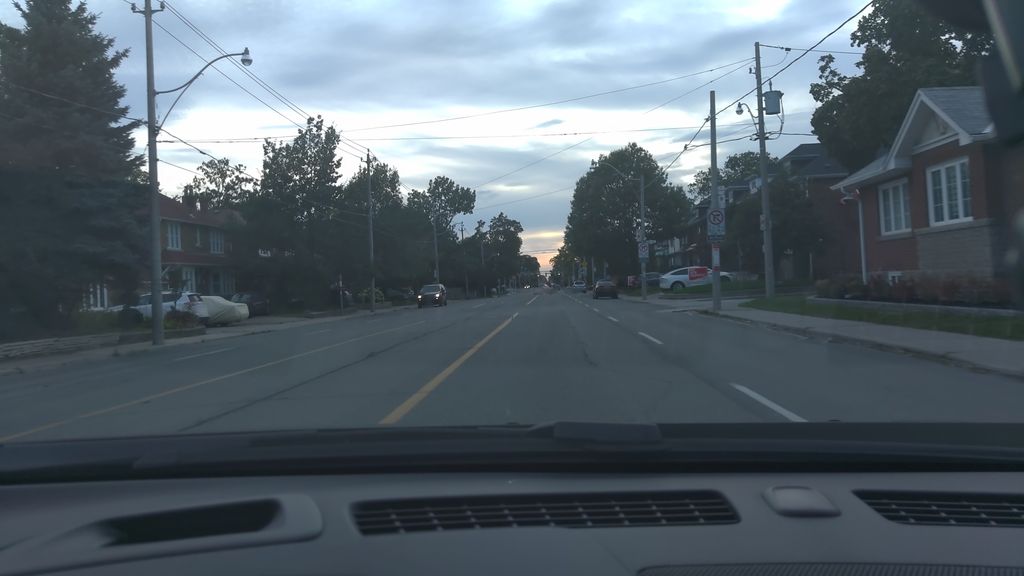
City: toronto